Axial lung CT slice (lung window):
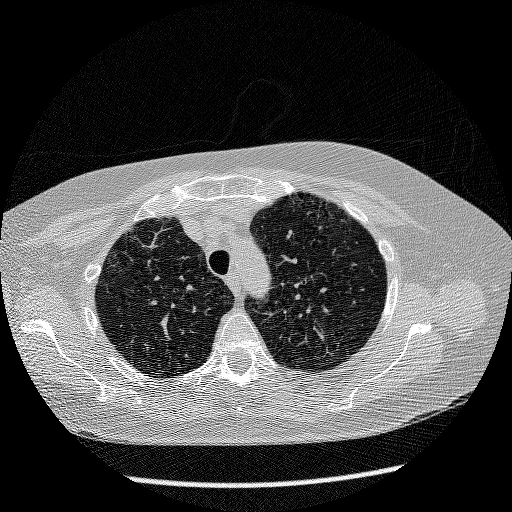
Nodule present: no